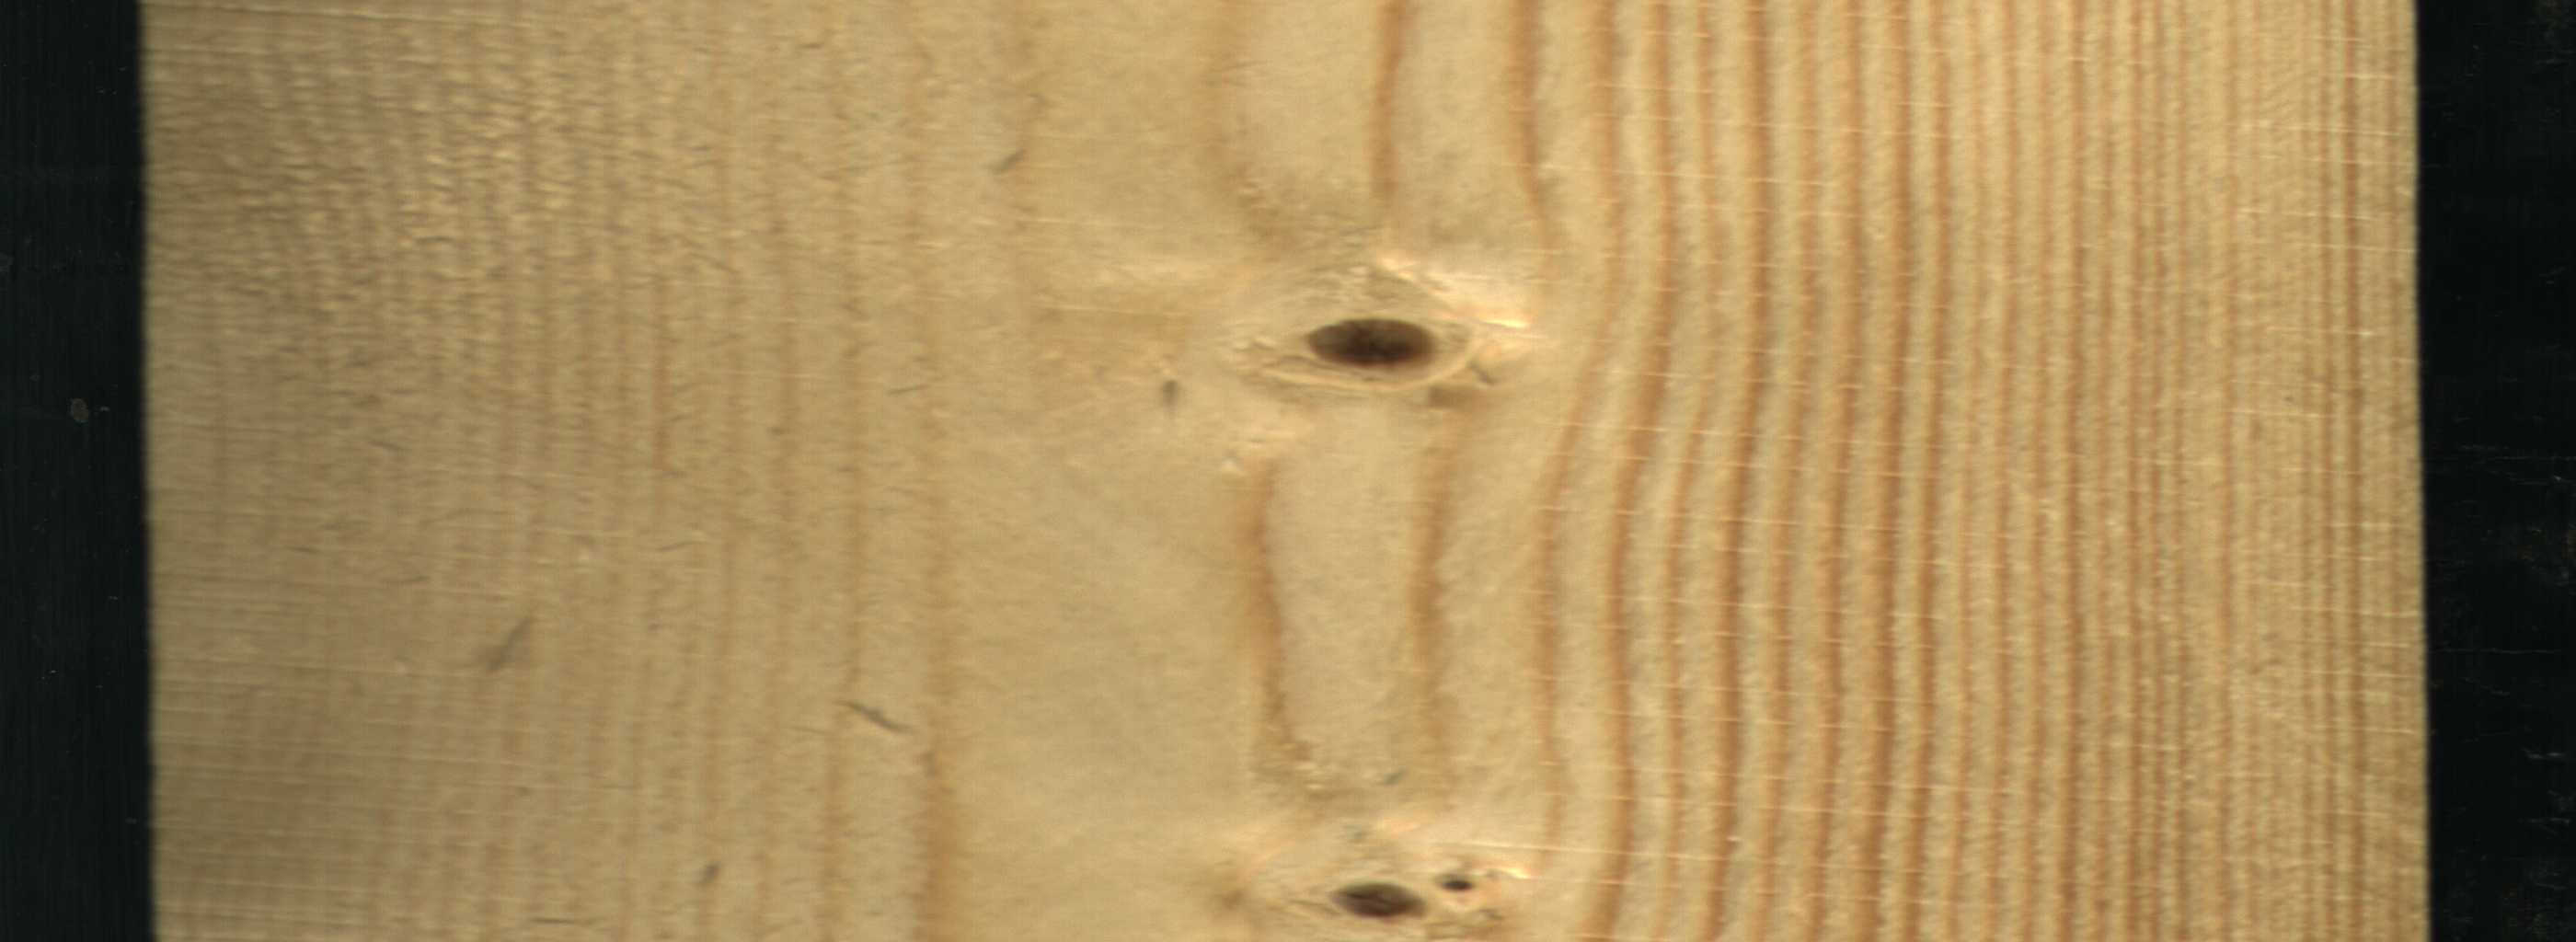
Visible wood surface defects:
Live_Knot
Live_Knot